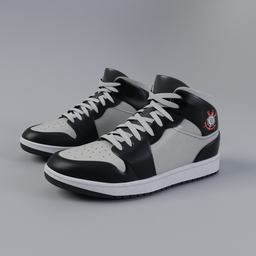
Label: people